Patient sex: M
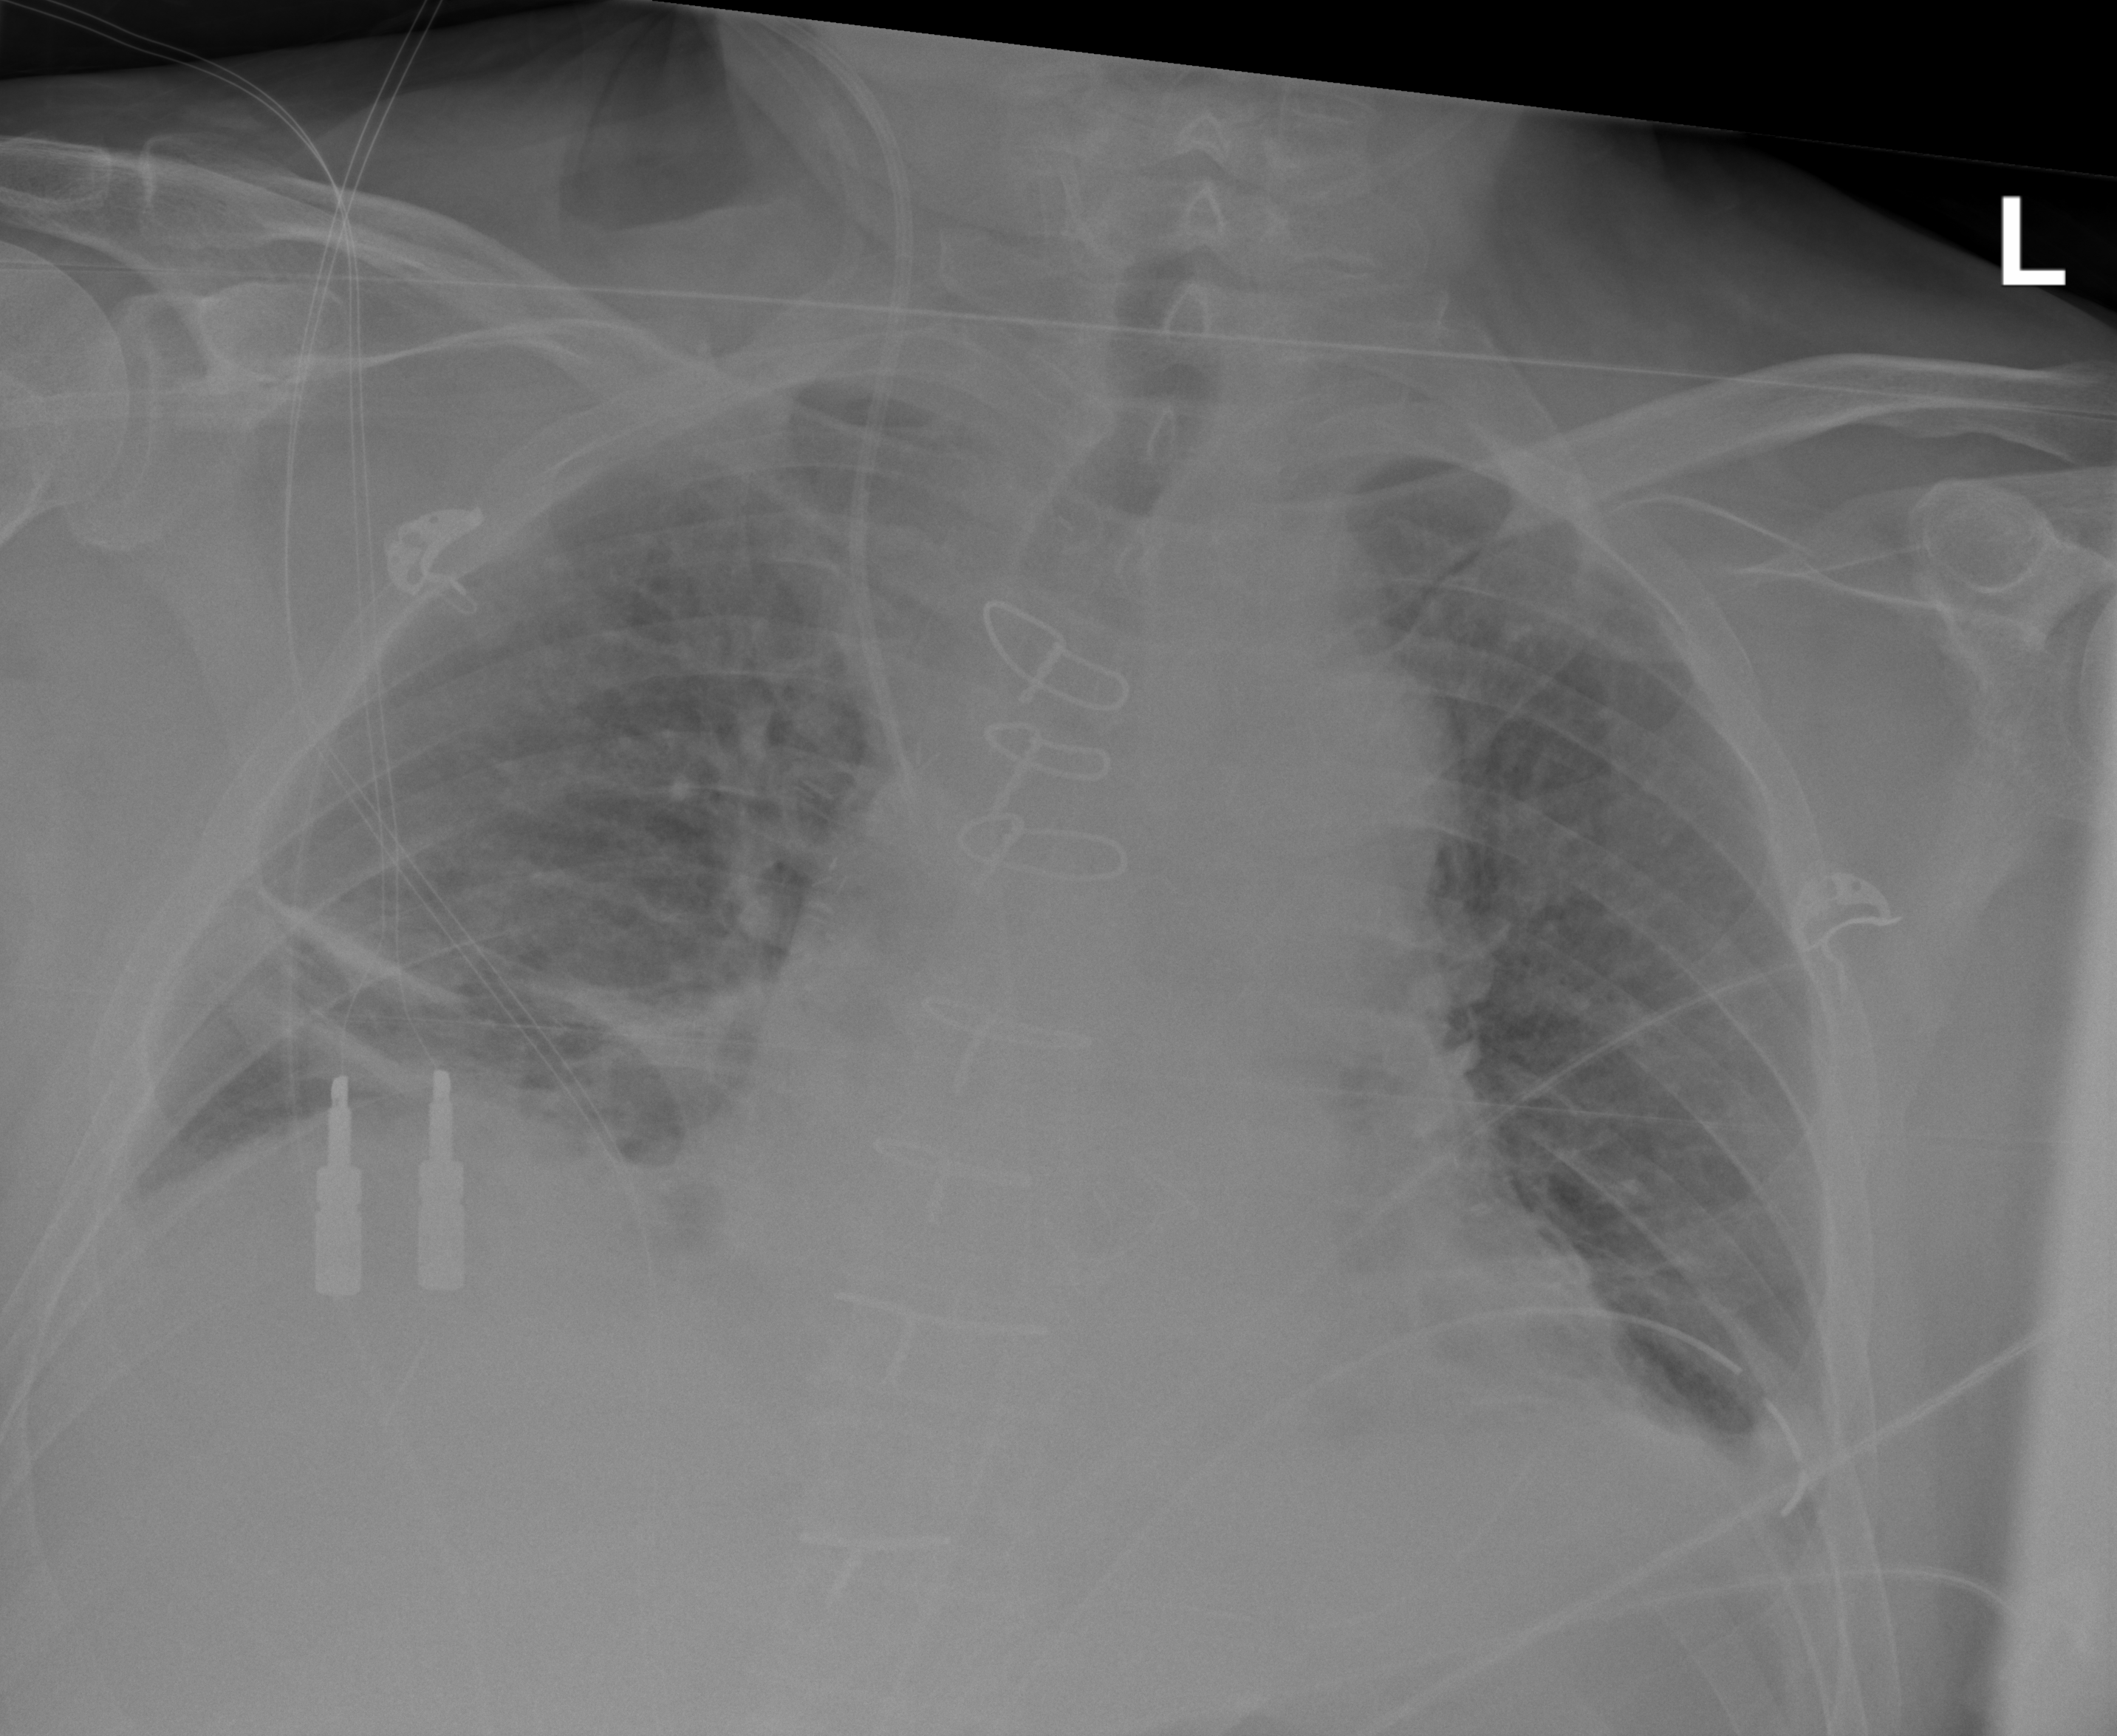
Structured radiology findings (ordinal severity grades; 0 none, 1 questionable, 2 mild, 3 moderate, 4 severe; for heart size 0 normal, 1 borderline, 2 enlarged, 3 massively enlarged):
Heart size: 1
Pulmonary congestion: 1
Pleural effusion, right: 0
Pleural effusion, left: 0
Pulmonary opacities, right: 0
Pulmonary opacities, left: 0
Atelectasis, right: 2
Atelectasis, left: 2